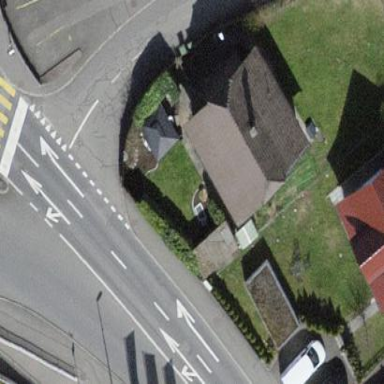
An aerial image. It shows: Detached building with half-hipped roof.